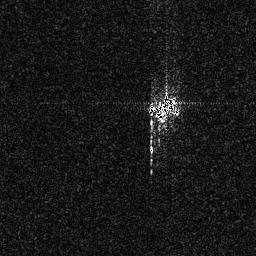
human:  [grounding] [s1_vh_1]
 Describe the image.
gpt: In the satellite image, there is  <ref>1 medium ship </ref> <box>[[57, 36, 70, 44, 0]]</box> located at center.